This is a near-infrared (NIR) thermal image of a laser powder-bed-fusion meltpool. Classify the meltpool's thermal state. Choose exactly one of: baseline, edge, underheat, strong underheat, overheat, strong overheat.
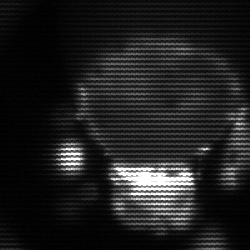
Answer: edge